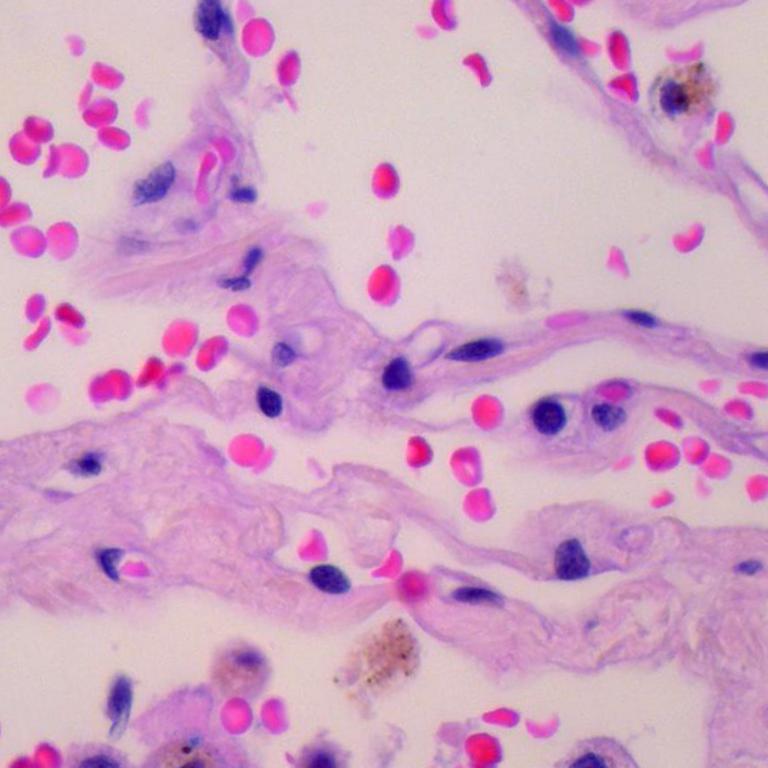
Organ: lung
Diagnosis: benign